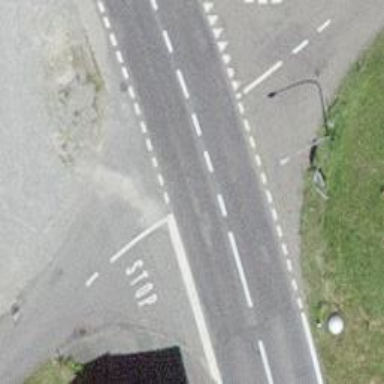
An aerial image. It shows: Secondary road with asphalt surface.